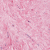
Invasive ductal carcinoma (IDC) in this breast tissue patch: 0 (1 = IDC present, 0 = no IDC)